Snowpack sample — Buffalo Mountain, Silverthorne, Colorado, USA (1/25/25, 10:11 AM MST)
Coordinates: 39.6222, -106.1139
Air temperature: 22 °F
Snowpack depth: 110 cm
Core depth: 10 cm
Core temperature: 46.4 °F
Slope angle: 12°, slope face: 102°
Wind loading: high
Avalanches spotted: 0
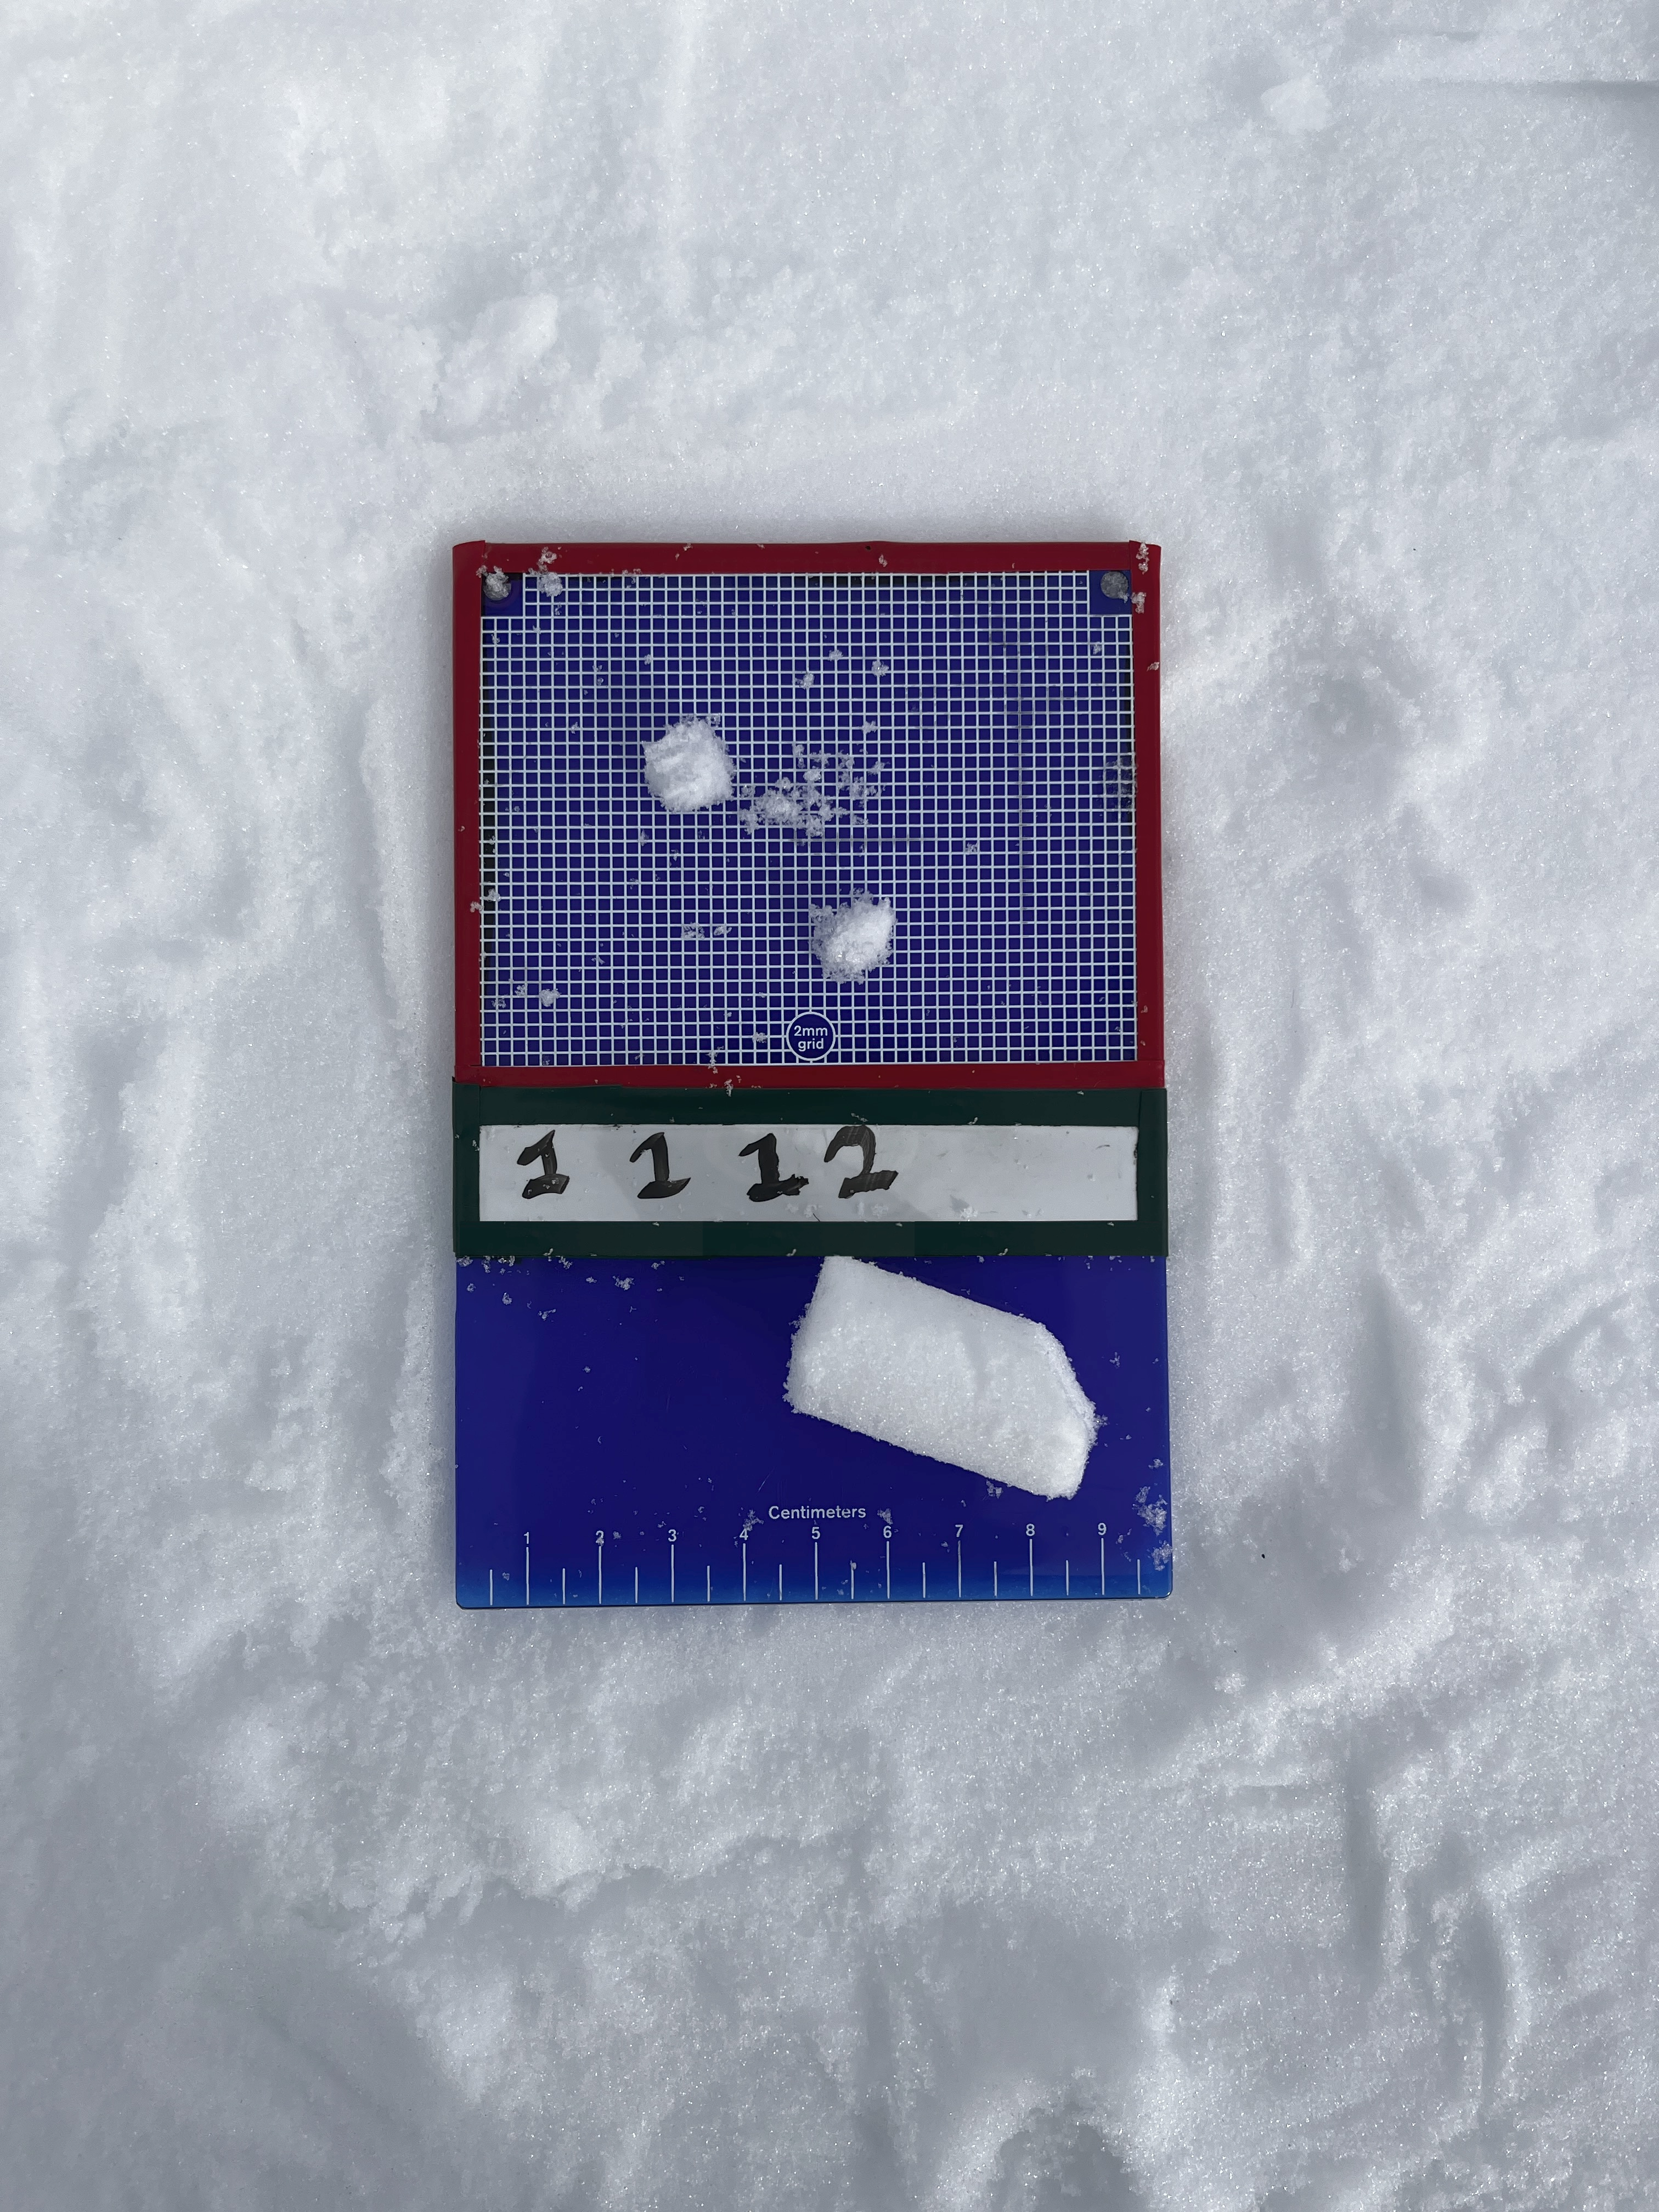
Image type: crystal_card
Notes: No avalanches nearby, collected on the outskirts of a fire break 15 meters from the treeline, on way to Buffalo and Red Mountain